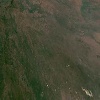
Label: land